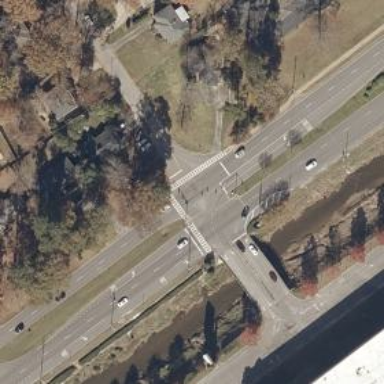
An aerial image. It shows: Service road on bridge.